八年级 · 解析几何
已知, 如图, 在 $\triangle A B C 、 \triangle A D E$ 中, $\angle B A C=\angle D A E=90^{\circ}, A B=A C, A D=A E$,点 $\mathrm{C}, \mathrm{D}, \mathrm{E}$ 三点在同一条直线上, 连接 BD, BE. 以下四个结论:
(1) $\mathrm{BD}=\mathrm{CE} ;$ ( $2 \mathrm{BD} \perp \mathrm{CE}$;
(3) $\angle \mathrm{ACE}+\angle \mathrm{DBC}=45^{\circ} ; \quad$ (4) $\mathrm{BC}=\mathrm{BD} ;$

其中结论正确的个数是 ( $\quad$ )

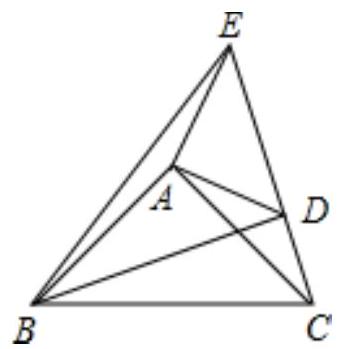
A. 1
B. 2
C. 3
D. 4
答案: C